Question: I have tab-separated values which I need to export as a text file using Java, to be opened in Microsoft Excel. The problem arises when the tab-separated values have Chinese characters.
I tried exporting the text file using UTF-8 but Excel is not able to interpret the characters. Then I opened the exported text file in Notepad and saved it as "Unicode" and it started showing the correct charters in Excel.

So can someone tell me what is the Notepad "Unicode" equivalent in Java?
My code is:
'''
response.getOutputStream().write(reportHTML.getBytes("UTF-8"));
'''
Where reportHTML has tab-separated values.
<URL> is the text file with encoding as Unicode.
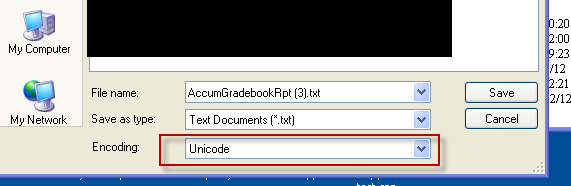
Answer: That means '"UTF-16LE"', and every java platform implementation is <URL> to support it.
'''
response.getOutputStream().write(reportHTML.getBytes("UTF-16LE"));
'''
The notepad unicode encoding also inserts the UTF-16LE BOM 'FF FE' at the start of the file.